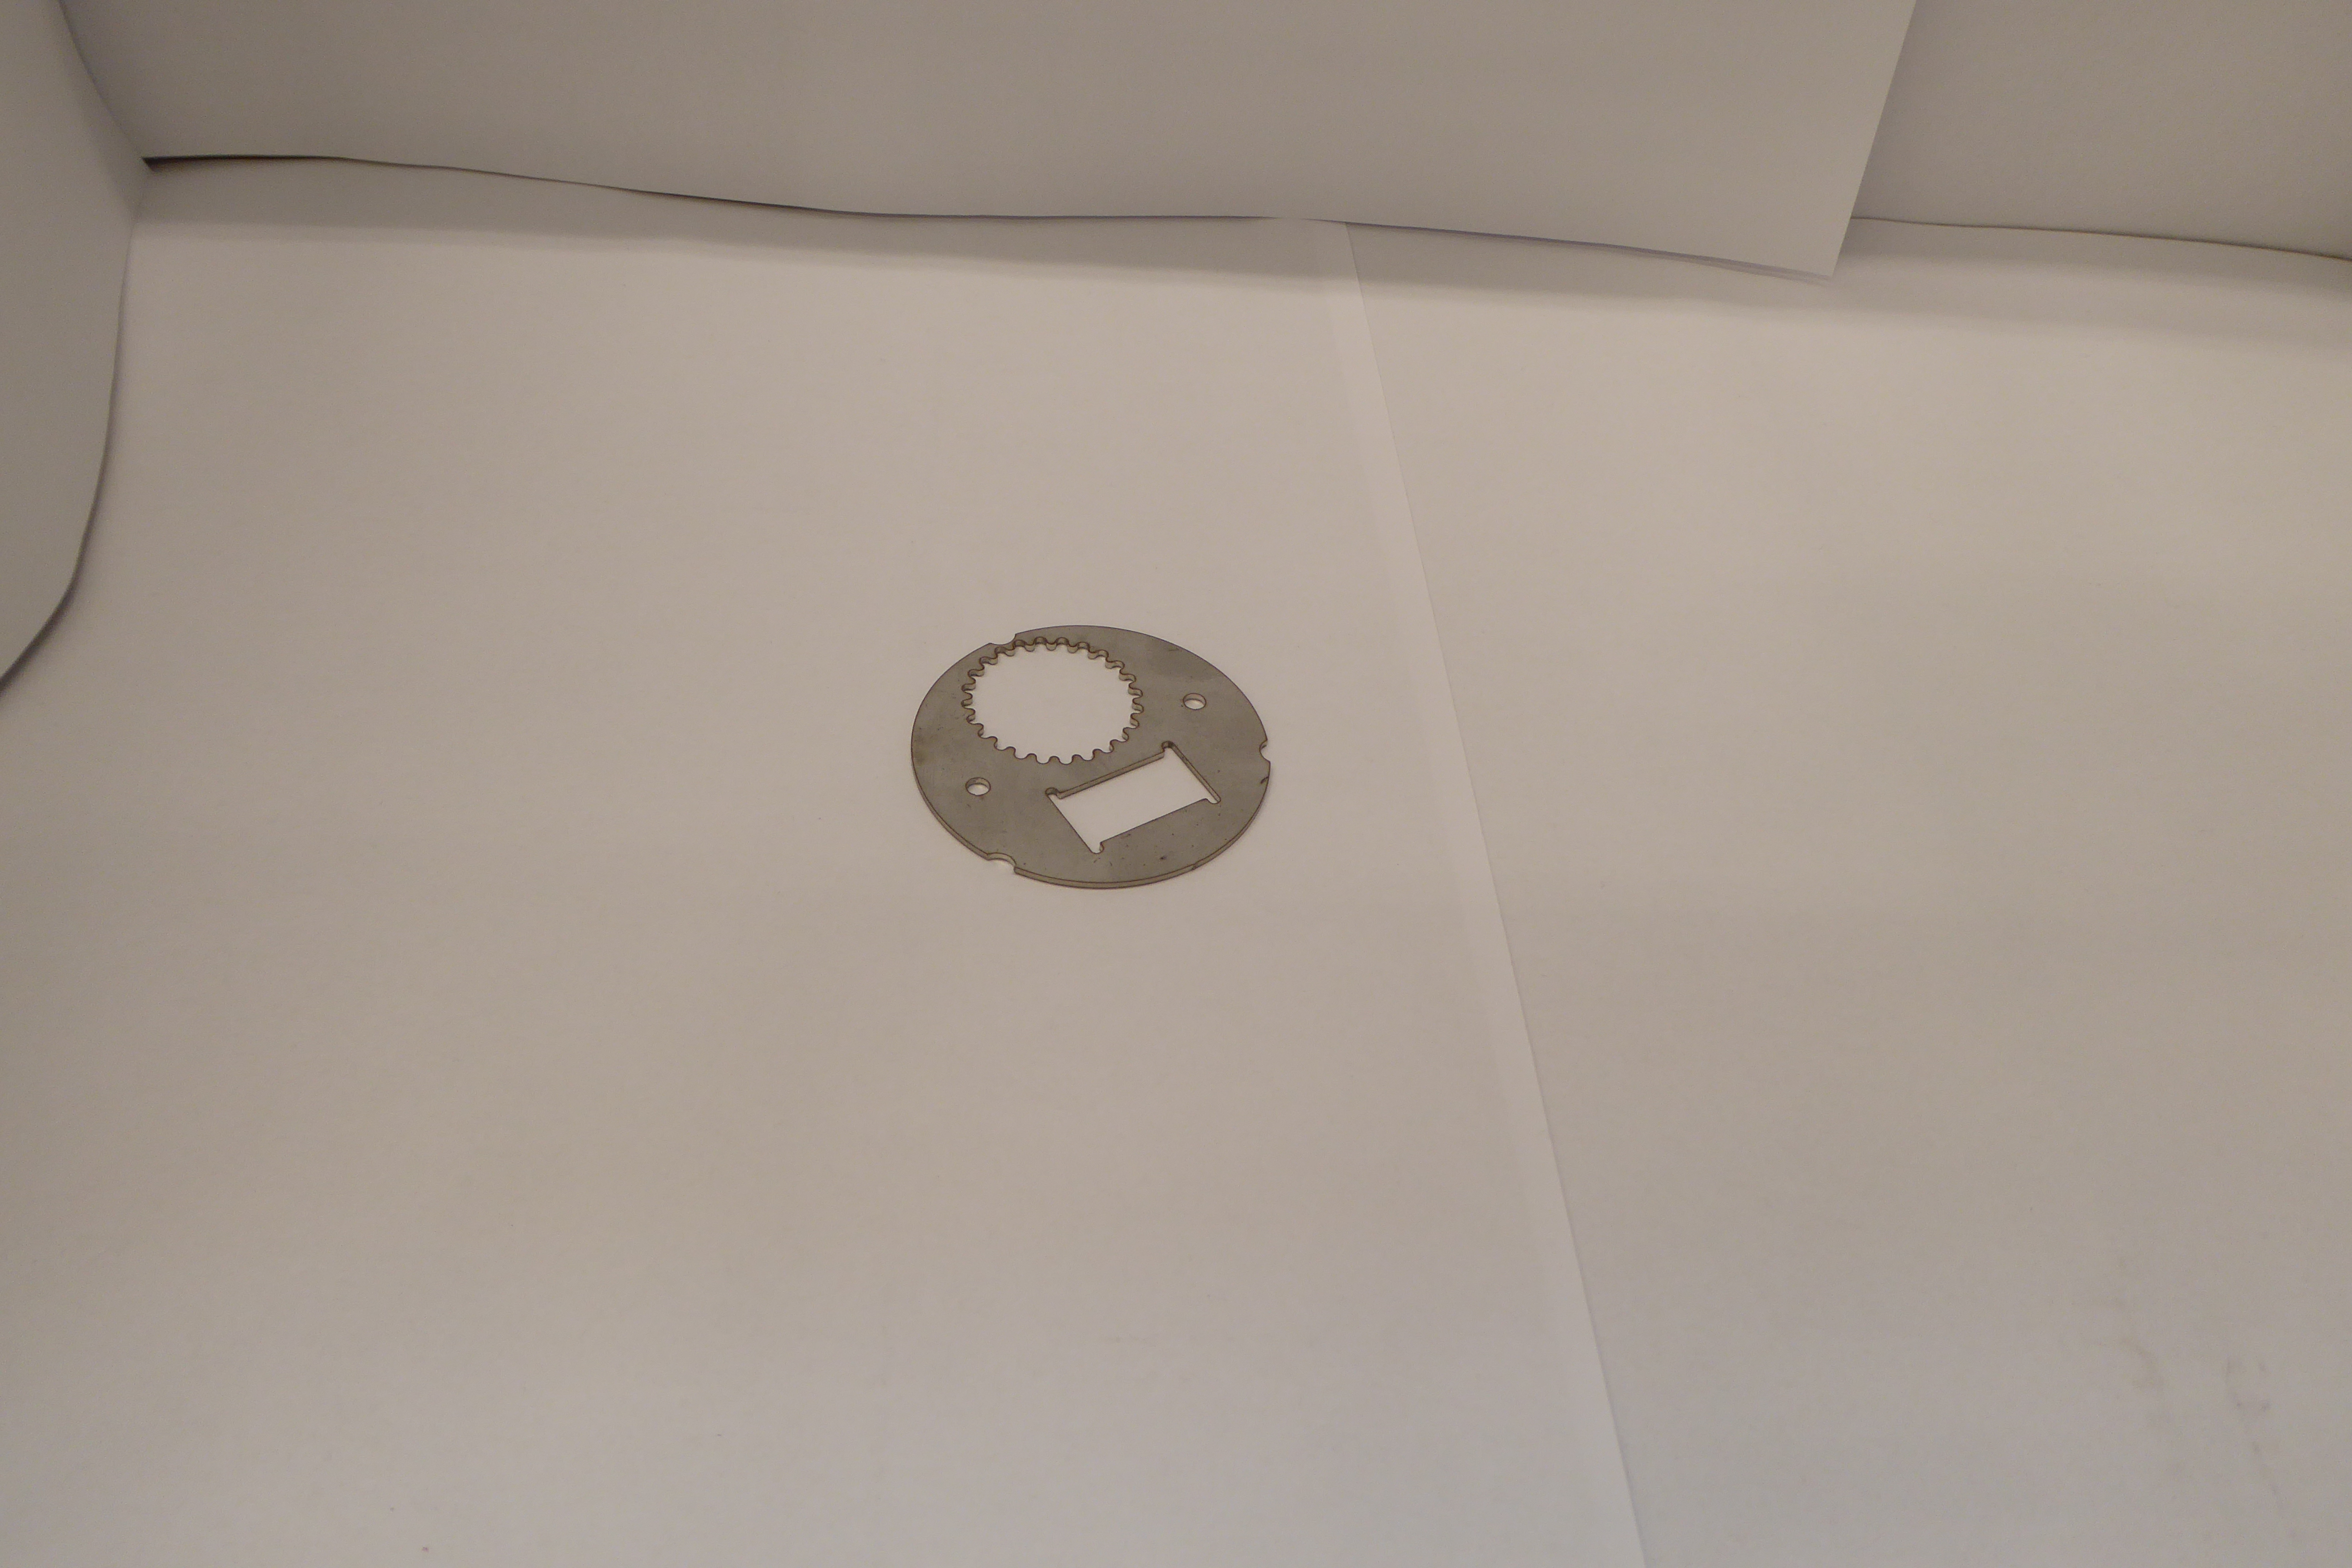
Label: Bottle Opener - Inlay